【题型】解答题　【知识点】解析几何　【难度】medium
如图, 曲线$\Gamma$由两个椭圆$T_1: \dfrac{x^2}{m^2} + \dfrac{y^2}{n^2} = 1(m > n > 0)$和椭圆$T_2: \dfrac{y^2}{n^2} + \dfrac{x^2}{p^2} = 1(n > p > 0)$组成, 当$m$、$n$、$p$成等比数列时, 称曲线$\Gamma$为“猫眼曲线”. 若猫眼曲线$\Gamma$过点$B_2(0,-\sqrt{2})$, 且$m$、$n$、$p$的公比为$\dfrac{\sqrt{2}}{2}$.

(1) 求猫眼曲线$\Gamma$的方程;

(2) 任作斜率为$k(k \neq 0)$且不过原点的直线与该曲线$\Gamma$相交, 交椭圆$T_1$所得弦$AB$的中点为$M$, 交椭圆$T_2$所得弦$CD$的中点为$N$, 直线$OM$、直线$ON$的斜率分别为$k_{OM}$、$k_{ON}$, 试问: $\dfrac{k_{OM}}{k_{ON}}$是否为与$k$无关的定值? 若是, 请求出该定值; 若不是, 请说明理由;

(3) 若斜率为$\sqrt{2}$的直线$l$为椭圆$T_2$的切线, 且交椭圆$T_1$于点$A$,$B$,$N$为椭圆$T_1$上的任意一点(点$N$与点$A$,$B$不重合), 求$\triangle ABN$面积的最大值.
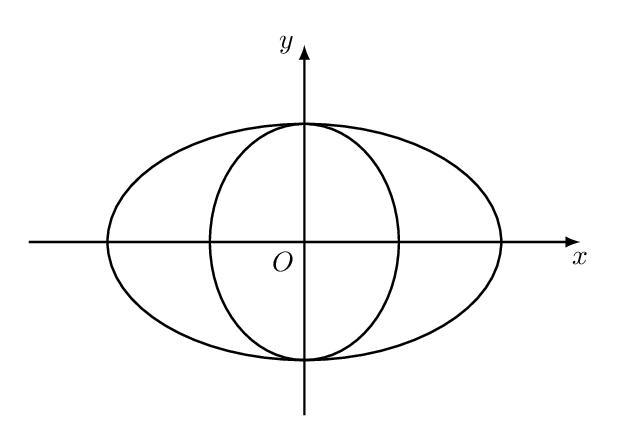
【解答】
\textbf{【详解】}
(1) 由于$B_2(0,-\sqrt{2})$在$y$轴上, 所以$n = \sqrt{2}$,

又$\dfrac{n}{m} = \dfrac{p}{n} = \dfrac{\sqrt{2}}{2}$, $\therefore m = 2$, $p = 1$

$\therefore$曲线$\Gamma$的方程为$T_1: \dfrac{x^2}{4} + \dfrac{y^2}{2} = 1$, $T_2: \dfrac{y^2}{2} + x^2 = 1$

(2) 设斜率为$k(k \neq 0)$的直线交椭圆$T_1$于点$A(x_1,y_1)$, $B(x_2,y_2)$

线段$AB$中点为$M(x_0,y_0)$, 则$x_0 = \dfrac{1}{2}(x_1 + x_2)$, $y_0 = \dfrac{1}{2}(y_1 + y_2)$

由
$\begin{cases}
\dfrac{x_1^2}{4} + \dfrac{y_1^2}{2} = 1 \\
\dfrac{x_2^2}{4} + \dfrac{y_2^2}{2} = 1
\end{cases}$, 可得$\dfrac{1}{4}(x_1 - x_2)(x_1 + x_2) + \dfrac{1}{2}(y_1 - y_2)(y_1 + y_2) = 0$,

因为$k$存在且$k \neq 0$, $\therefore x_1 \neq x_2$, $x_0 \neq 0$, $\therefore \dfrac{y_1 - y_2}{x_1 - x_2} \cdot \dfrac{y_0}{x_0} = -\dfrac{1}{2}$,

即$k \cdot k_{OM} = -\dfrac{1}{2}$

同理$k \cdot k_{ON} = -2$, $\therefore \dfrac{k_{OM}}{k_{ON}} = \dfrac{1}{4}$;

故$\dfrac{k_{OM}}{k_{ON}}$是与$k$无关的定值;

(3) 设直线$l$的方程为$y = \sqrt{2}x + q$

联立
$\begin{cases}
y = \sqrt{2}x + q \\
\dfrac{y^2}{2} + x^2 = 1
\end{cases}$, 得$4x^2 + 2\sqrt{2}qx + q^2 - 2 = 0$.

$\because \Delta = 0$, $\therefore q^2 = 4$, 则$q = \pm 2$,

根据椭圆的对称性, 不妨取$l_1: y = \sqrt{2}x + 2$, 与椭圆$T_1$联立, 得

$\begin{cases}
y = \sqrt{2}x + 2 \\
\dfrac{x^2}{4} + \dfrac{y^2}{2} = 1
\end{cases}$, 得$5x^2 + 8\sqrt{2}x + 4 = 0$,

设$A(x_1,y_1)$, $B(x_2,y_2)$, 则$x_1 + x_2 = -\dfrac{8\sqrt{2}}{5}$, $x_1 \cdot x_2 = \dfrac{4}{5}$

$|AB| = \sqrt{3}|x_1 - x_2| = \sqrt{3} \cdot \sqrt{(x_1 + x_2)^2 - 4x_1 \cdot x_2} = \dfrac{12}{5}$,

于是需求椭圆上一点$N$到直线$l_1: y = \sqrt{2}x + 2$距离的最大值.

方法1: 设$N(2\cos\theta,\sqrt{2}\sin\theta)$, 可得点$N$到直线$l_1: y = \sqrt{2}x + 2$的距离

$d = \dfrac{|2\sqrt{2}\cos\theta - \sqrt{2}\sin\theta + 2|}{\sqrt{3}} = \dfrac{|\sqrt{10}\sin(\theta - \varphi) - 2|}{\sqrt{3}}$, 其中$\tan\varphi = 2$, $\varphi \in \left(0,\dfrac{\pi}{2}\right)$

$\therefore d_{\max} = \dfrac{\sqrt{10} + 2}{\sqrt{3}}$, $\triangle ABN$面积的最大值为$\dfrac{1}{2}|AB| \cdot d = \dfrac{1}{2} \cdot \dfrac{12}{5} \cdot \dfrac{\sqrt{10} + 2}{\sqrt{3}} = \dfrac{2\sqrt{30} + 4\sqrt{3}}{5}$

方法2: 数形结合, 求与$l_1$平行, 且与椭圆$T_1$相切的距离最远的直线.

设与$l_1$平行的直线$y = \sqrt{2}x + p$与椭圆$T_1: \dfrac{x^2}{4} + \dfrac{y^2}{2} = 1$相切, 联立方程得:

$5x^2 + 4\sqrt{2}px + 2p^2 - 4 = 0$, 由$\Delta' = (4\sqrt{2}n)^2 - 20(2n^2 - 4) = 0$, 解得$p = \pm \sqrt{10}$,

若距离最大, 则对应$l_1$的平行线方程取$y = \sqrt{2}x - \sqrt{10}$, 两平行线间距离为$d = \dfrac{\sqrt{10} + 2}{\sqrt{3}}$

从而$\triangle ABN$面积的最大值为$\dfrac{1}{2}|AB| \cdot d = \dfrac{1}{2} \cdot \dfrac{12}{5} \cdot \dfrac{\sqrt{10} + 2}{\sqrt{3}} = \dfrac{2\sqrt{30} + 4\sqrt{3}}{5}$

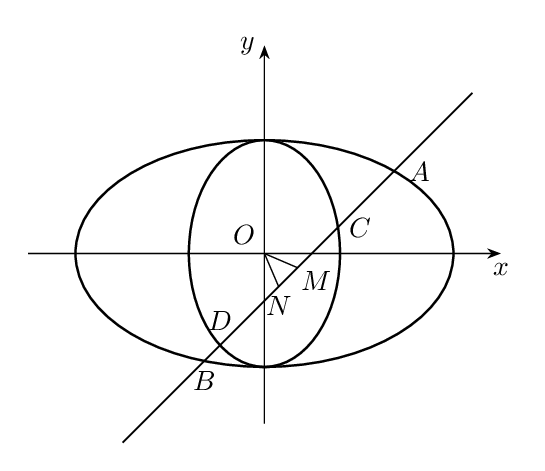
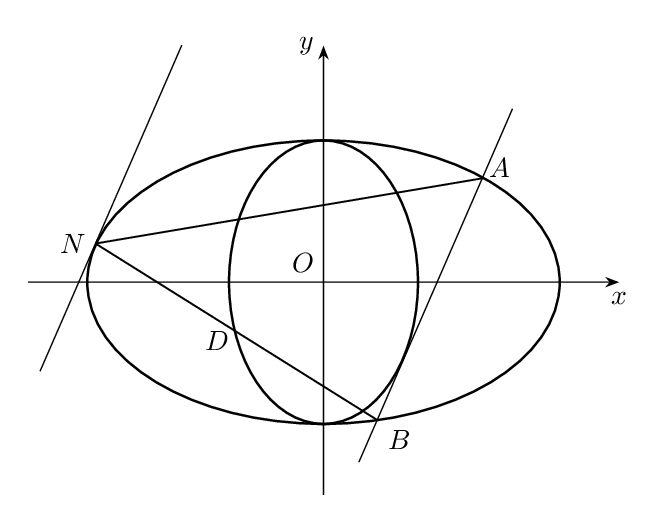